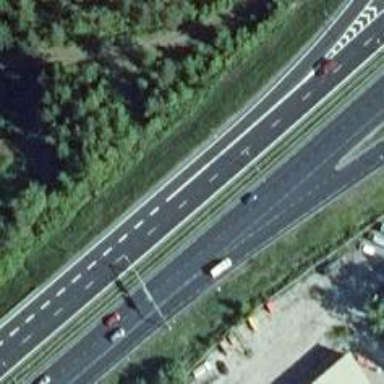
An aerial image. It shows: Motorway link.